Question: I'm trying to implement a way to clone elements in my application. These elements are custom and designed by me (and so far, they aren't really that complicated). Each item as a property called 'Children' that has many more instances listed inside of it (imagine it as a tree view with multiple sub branches).
I have an object called "Environment" that contained, among other things, a reference to all of these children. Think of it like a orchard that holds all of my trees. When I want to copy everything, I want to be able to just call "clone" on my "Environment" class and have it give me a copy of everything.
It all worked for a while, but after some changes and code refactoring, it doesn't seem to work anymore and I have no clue as to why. I can follow a stack trace pretty well, but in this case that isn't possible. Here is a screen capture of my error.

I will also be using serialization for the actual saving my my "Environment" to a file. Before I can do that, however, I have to get serialization in general to work.
Anyways, I've checked my individual tree/branch/limb objects individually and they all clone successfully. The only thing I can't seem to get to clone is the "Environment" class (my orchard). Here is the source of my "Environment" class:
'''
Imports gE.gEngine
Imports LuaInterface
Imports gE.gEngine.Generic
Imports Microsoft.Xna.Framework
Imports System.Runtime.Serialization
Imports System.IO
Imports System.Runtime.Serialization.Formatters.Binary
Imports gE.gEngine.WorldObjects
Imports System.Windows.Forms
Imports Microsoft.Xna.Framework.Input
Imports System.Threading.Tasks
Imports System.Threading
<Serializable()> _
Public Class Environment
Public World As WorldServices.World
Public Players As WorldServices.Players
Public Lighting As WorldServices.Lighting
Public Environment As WorldServices.Environment
Public GenericsLibrary As WorldServices.GenericsLibrary
<NonSerialized()> _
Public Lua As New LuaInterface.Lua
<NonSerialized()> _
Public SafetyContext As CommonEnum.SafetyContext = CommonEnum.SafetyContext.Safe
Public Event EnvironmentChanged(ByVal sender As Object, ByVal e As GenericEventArgument)
Public Sub call_EnvironmentChanged(ByVal sender As Object, ByVal e As GenericEventArgument)
RaiseEvent EnvironmentChanged(sender, e)
End Sub
Public Sub New()
GlobalShare.Environment = Me
InitializeLua()
Lighting = New WorldServices.Lighting()
World = New WorldServices.World()
Players = New WorldServices.Players()
Environment = New WorldServices.Environment()
GenericsLibrary = New WorldServices.GenericsLibrary()
Dim ConstraintesGroup As New WorldObjects.Group With {
.Name = "Constraintes",
.Parent = GenericsLibrary
}
Dim ordsc As List(Of gEngine.WorldObjects.Lua) = Environment.GetScripts()
ordsc.Sort(Function(x, y) x.RunIndex.CompareTo(y.RunIndex))
For Each script As gEngine.WorldObjects.Lua In ordsc
GlobalShare.Environment.RunScript(script.Source, script.Name)
Next
End Sub
Public Sub SetSafetyContext(ByVal e As CommonEnum.SafetyContext)
If e <> CommonEnum.SafetyContext.Unlocked Then
SafetyContext = e
Exit Sub
End If
Throw New Exception("Attempt to unlock safety context from unsafe Lua script!")
End Sub
Public Sub InitializeLua()
Lua("Game") = GlobalShare.Game
Lua("__Environment") = Me
Lua("gel") = New gELua(Me)
Lua.RegisterFunction("Print", Lua("gel"), Lua("gel").GetType().GetMethod("Print"))
Lua.RegisterFunction("print", Lua("gel"), Lua("gel").GetType().GetMethod("Print"))
Lua.RegisterFunction("SetSafetyContext", Lua("gel"), Me.GetType().GetMethod("SetSafetyContext"))
Lua("Vector2") = New Lua_.Lua_Vector2
Lua("Vector3") = New Lua_.Lua_Vector3
Lua("Mouse") = New Lua_.Lua_Mouse
Lua.NewTable("Helpers")
Lua("Helpers.EnumHelper") = New Helpers.EnumHelper
Dim GameTimer As New Stopwatch
Lua("Time") = GameTimer
GameTimer.Start()
Lua.NewTable("__X")
End Sub
Public Function Clone() As Environment
If [Object].ReferenceEquals(Me, Nothing) Then
Return Nothing
End If
Dim formatter As IFormatter = New BinaryFormatter()
Dim stream As IO.Stream = New MemoryStream()
Using stream
formatter.Serialize(stream, Me)
stream.Seek(0, SeekOrigin.Begin)
Return DirectCast(formatter.Deserialize(stream), [Environment])
End Using
End Function
Public Sub RunScript(ByVal scr As String, ByVal name As String)
Try
Lua.DoString(scr, name)
Catch ex As Exception
Game.CallLogEvent(Me, New GenericEventArgument("LogEvent", "Error", ex.Message))
End Try
End Sub
End Class
'''
The code is a bit messy because I haven't messed with this particular class very much because of this particular issue (I want to know why it won't serialize before I continue to change it around - I don't want to cause any more issues in the meantime).
According to the error, it appears as if it's trying to serialize my applications window (StudioWindow), however, I can't find any references to it in my application.
So I'm not really asking for you guys to find the reference for me (for all I know, it could be hidden deep in some other parts of my project), but I would love to find a way to narrow down the issue. I've been commenting parts out and trying to eliminate certain parts of my project as being the problem, but it's kind of hard because some aspects of my application won't run without other parts running.
Any help is appreciated. If you would like to know more information, just ask. I can probably get you any information you ask for. My code is mostly VB.NET (although, it's a hybrid project so many other parts are in C#) so any .NET examples/solutions/help are very much appreciated and equally helpful (I can read both so don't hesitate).
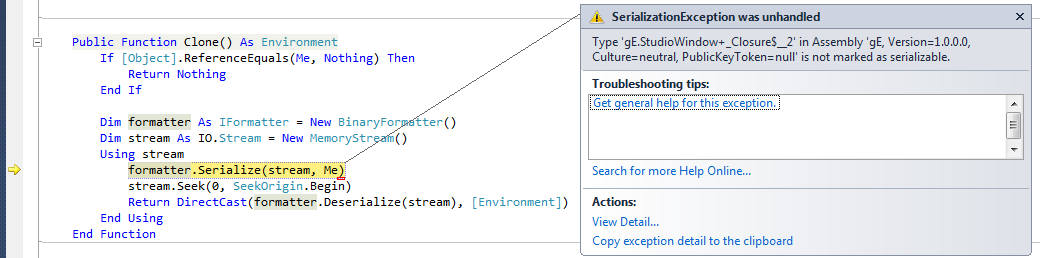
Answer: You have different options to prevent the serialization of the subscribers. Each of them have advantages or disadvantages. Depending of your architecture and your needs:
1. Use the attribute for the event. for events there is an additional "field" needed. In C#: [field:NonSerialized].
2. Set the events to null, to delete all subscriptions before the serialization.
3. Sometimes it is a good solution to keep all the data in a own element. Keep this data object itself very simple and easy to serialize. If you go this way you don't have to take care about all fields and delegates you don't want to serialize
4. Implement ISerializable